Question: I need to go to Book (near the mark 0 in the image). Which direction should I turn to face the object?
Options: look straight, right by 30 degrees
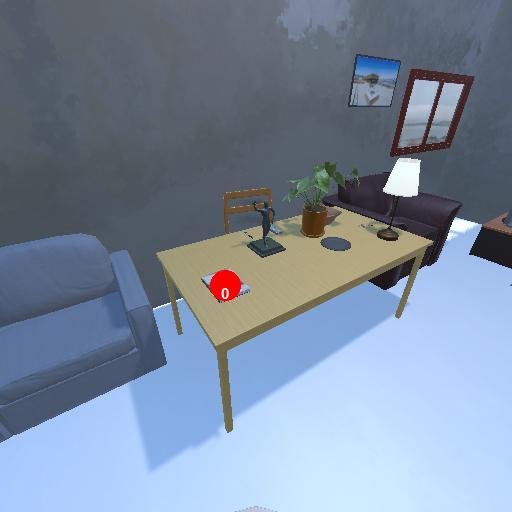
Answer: look straight